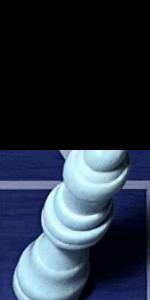
Label: Queen_White